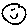
Label: smiley face